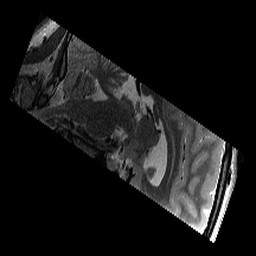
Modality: T2w
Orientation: sagittal
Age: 12
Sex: female
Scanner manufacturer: siemens
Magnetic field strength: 3 T
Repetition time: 9.23 s
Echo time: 0.067 s